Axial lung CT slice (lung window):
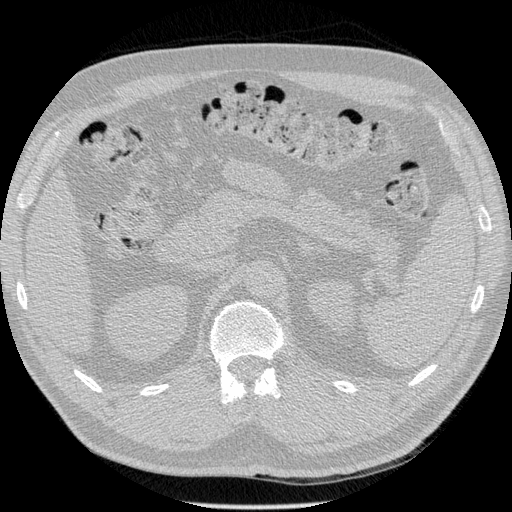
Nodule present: no